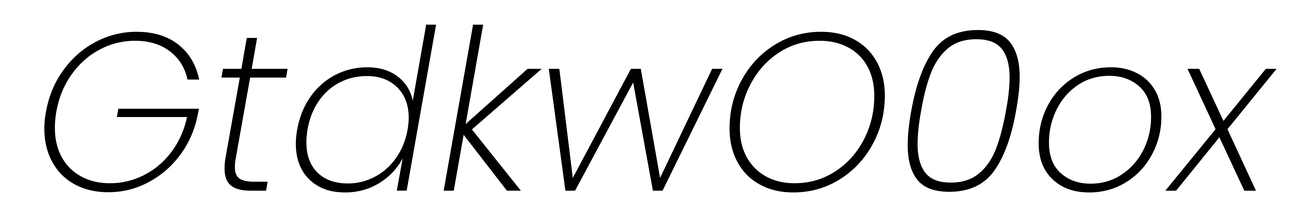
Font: Poppins-ExtraLightItalic